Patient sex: M
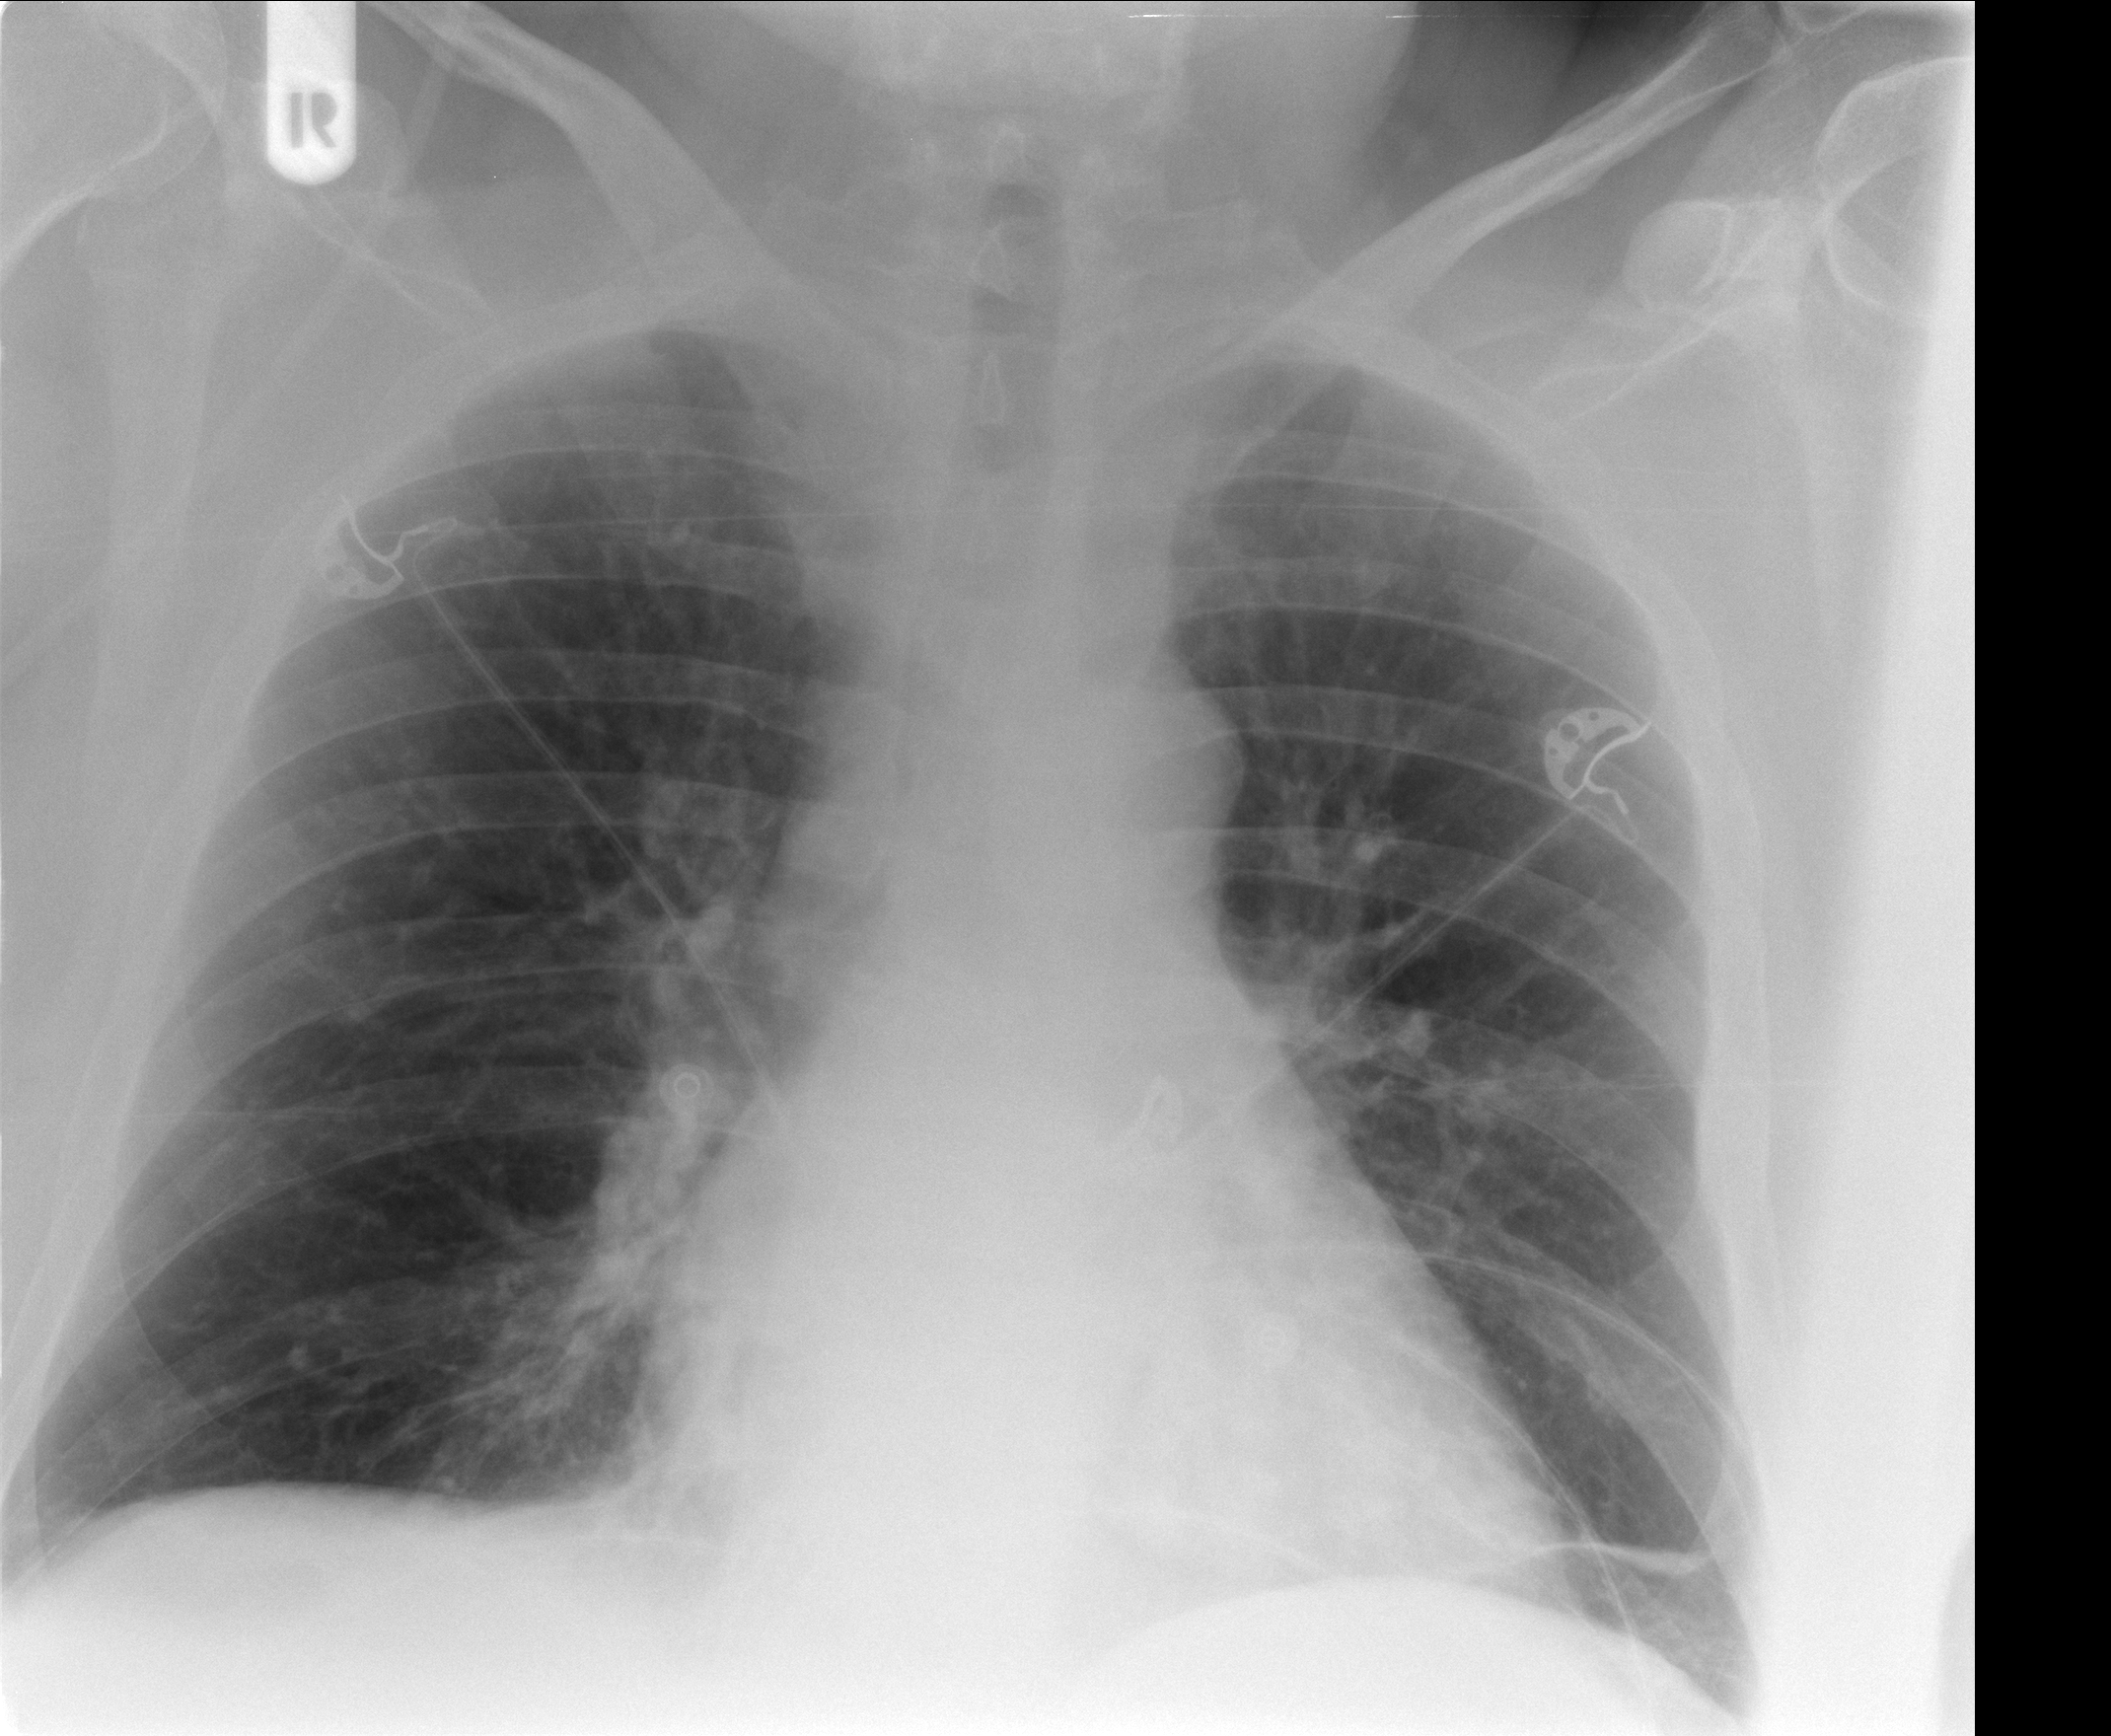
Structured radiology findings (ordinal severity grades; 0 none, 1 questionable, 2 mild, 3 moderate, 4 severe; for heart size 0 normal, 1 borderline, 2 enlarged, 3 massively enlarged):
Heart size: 0
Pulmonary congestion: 0
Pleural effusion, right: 0
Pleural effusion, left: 0
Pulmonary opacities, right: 0
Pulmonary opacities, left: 0
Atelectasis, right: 0
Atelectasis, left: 2